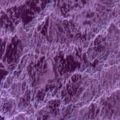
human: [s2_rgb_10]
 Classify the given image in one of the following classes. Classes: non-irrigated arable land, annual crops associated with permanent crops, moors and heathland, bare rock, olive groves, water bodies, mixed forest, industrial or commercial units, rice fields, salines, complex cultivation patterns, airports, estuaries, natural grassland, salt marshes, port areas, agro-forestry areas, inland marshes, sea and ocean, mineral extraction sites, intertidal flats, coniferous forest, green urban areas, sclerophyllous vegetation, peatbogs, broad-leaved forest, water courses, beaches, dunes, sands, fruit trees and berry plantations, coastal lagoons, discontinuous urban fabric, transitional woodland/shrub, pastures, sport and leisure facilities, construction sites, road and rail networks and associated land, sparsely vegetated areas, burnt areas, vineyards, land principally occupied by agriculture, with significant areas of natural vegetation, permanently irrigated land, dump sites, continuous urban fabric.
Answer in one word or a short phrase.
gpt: sea and ocean